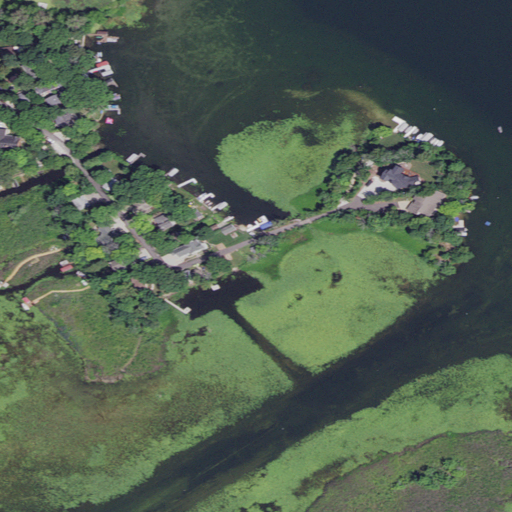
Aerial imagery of island in Wisconsin named Twin Islands containing open water, herbaceous wetlands, woody wetlands, open development, low intensity development, deciduous forest, and medium intensity development